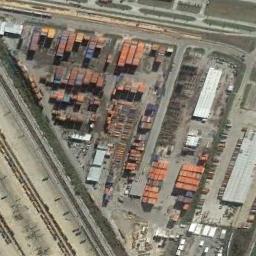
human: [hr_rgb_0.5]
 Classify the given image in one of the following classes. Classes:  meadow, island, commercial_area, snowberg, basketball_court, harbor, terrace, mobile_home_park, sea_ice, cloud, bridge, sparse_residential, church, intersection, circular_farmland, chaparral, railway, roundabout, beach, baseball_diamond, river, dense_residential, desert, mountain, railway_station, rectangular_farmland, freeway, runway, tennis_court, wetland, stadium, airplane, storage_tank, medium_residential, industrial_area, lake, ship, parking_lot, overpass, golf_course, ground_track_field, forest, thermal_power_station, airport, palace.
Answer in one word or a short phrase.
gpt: industrial_area